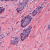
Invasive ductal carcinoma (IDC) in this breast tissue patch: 1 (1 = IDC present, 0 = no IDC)